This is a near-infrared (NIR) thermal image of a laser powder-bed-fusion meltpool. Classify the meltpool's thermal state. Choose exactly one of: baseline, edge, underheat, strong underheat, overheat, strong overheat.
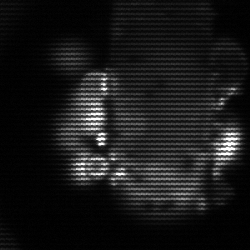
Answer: strong underheat